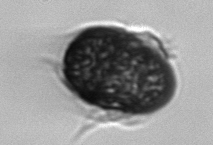
Label: Mesodinium